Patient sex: M
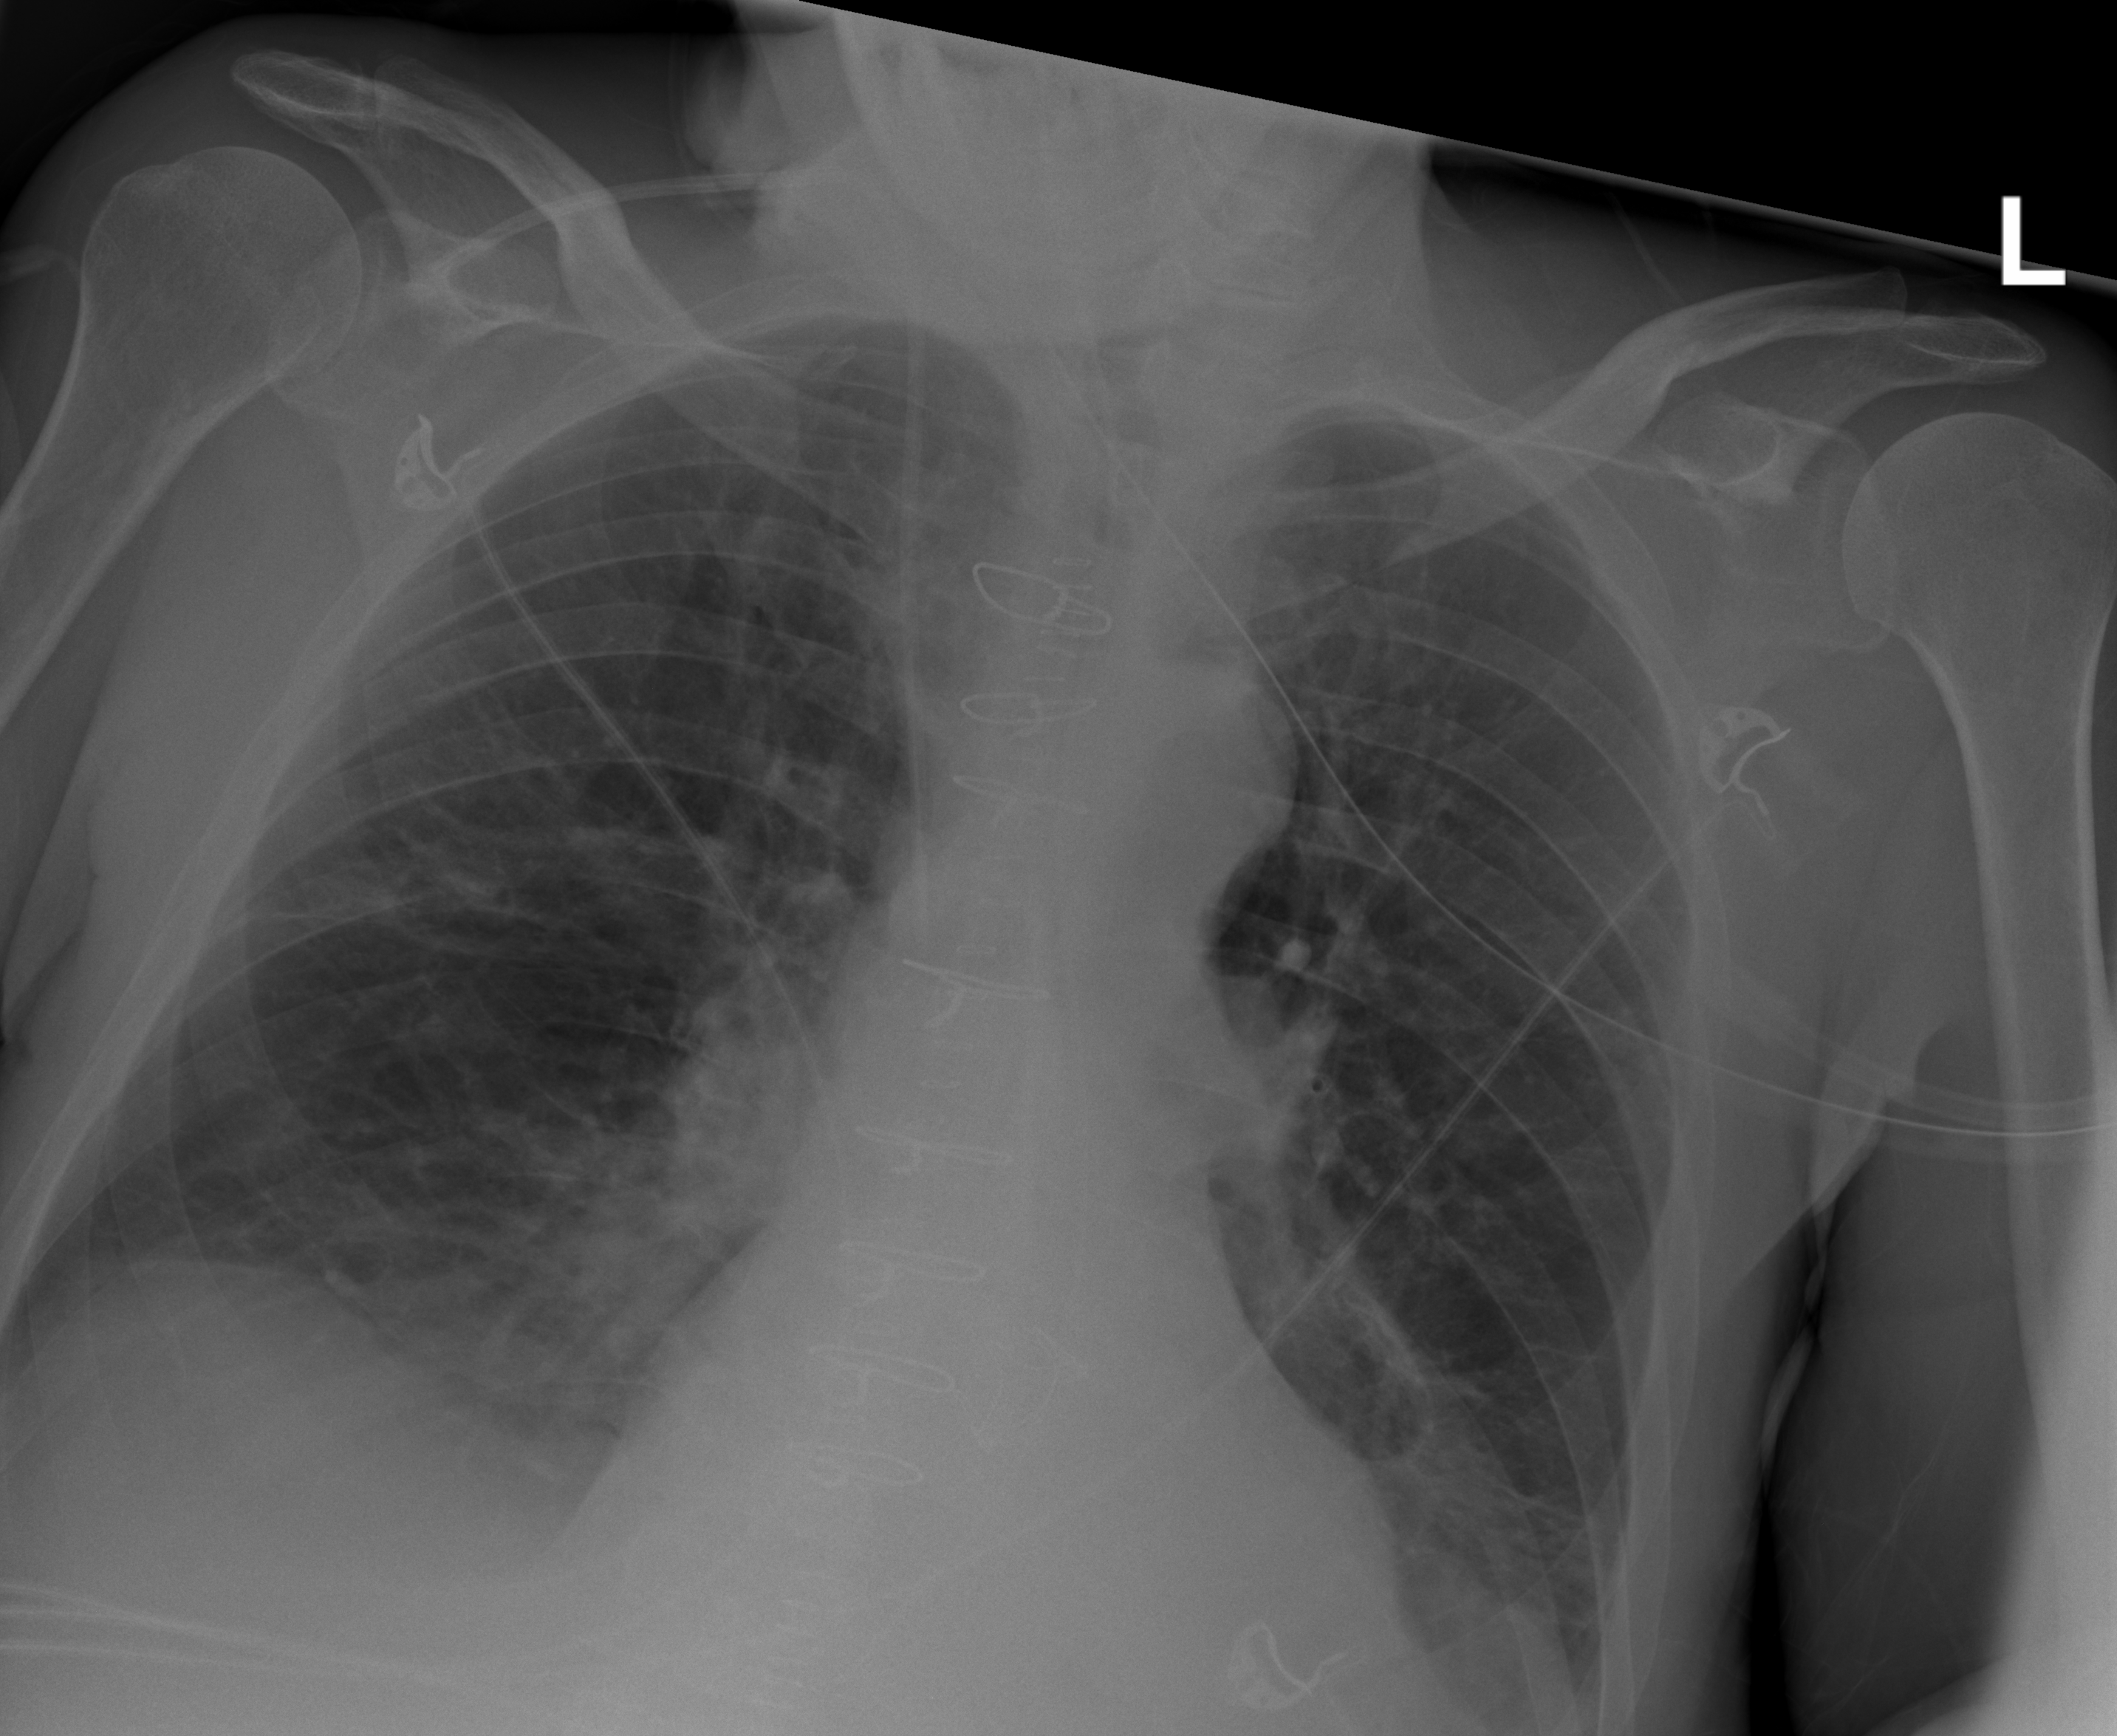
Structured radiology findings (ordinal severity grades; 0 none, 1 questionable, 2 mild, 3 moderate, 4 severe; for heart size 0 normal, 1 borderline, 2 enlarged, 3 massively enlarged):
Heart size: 0
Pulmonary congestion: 0
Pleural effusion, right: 2
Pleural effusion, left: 2
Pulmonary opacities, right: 2
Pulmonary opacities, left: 0
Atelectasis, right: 2
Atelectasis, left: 2